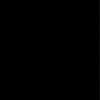
Label: dusty